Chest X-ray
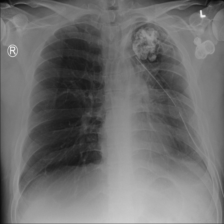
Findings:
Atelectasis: negative
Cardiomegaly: negative
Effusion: negative
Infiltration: negative
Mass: positive
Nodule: negative
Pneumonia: negative
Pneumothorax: positive
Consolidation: negative
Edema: negative
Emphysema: negative
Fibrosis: negative
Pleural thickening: negative
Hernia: negative